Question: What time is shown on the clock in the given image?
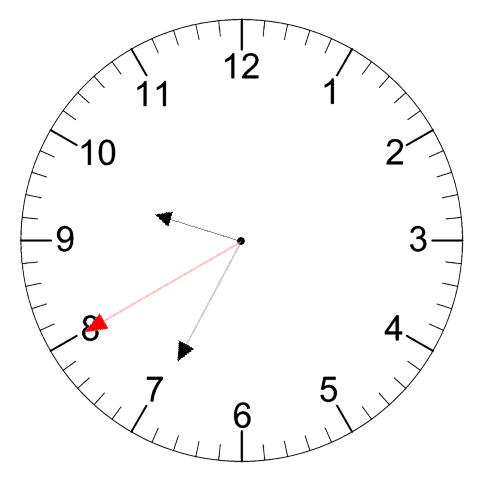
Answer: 09:34:40